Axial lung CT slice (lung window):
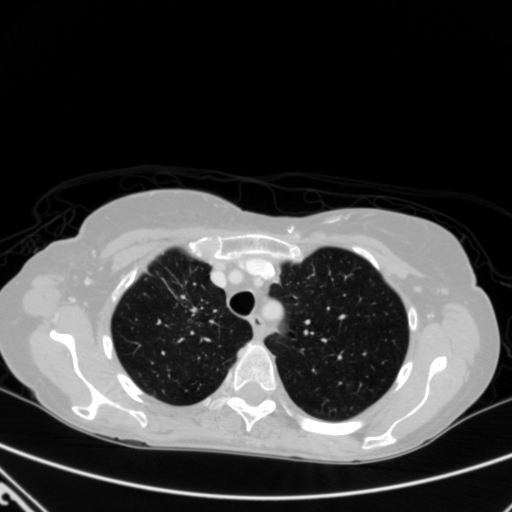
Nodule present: no